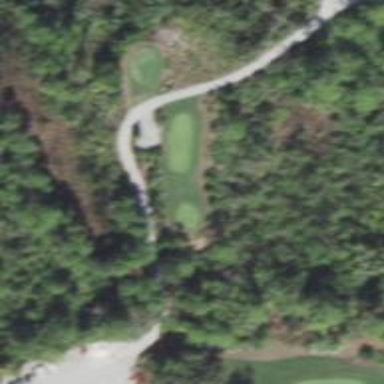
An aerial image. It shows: Golf cartpath that is also road path.